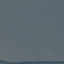
Land use / land cover: SeaLake